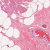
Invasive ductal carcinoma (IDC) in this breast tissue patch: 0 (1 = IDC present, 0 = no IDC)